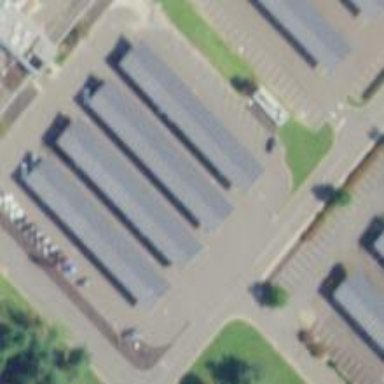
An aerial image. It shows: Solar photovoltaic panel on the roof of building used as solar power generator.